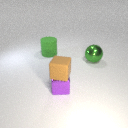
large green metal sphere behind small purple metal cube